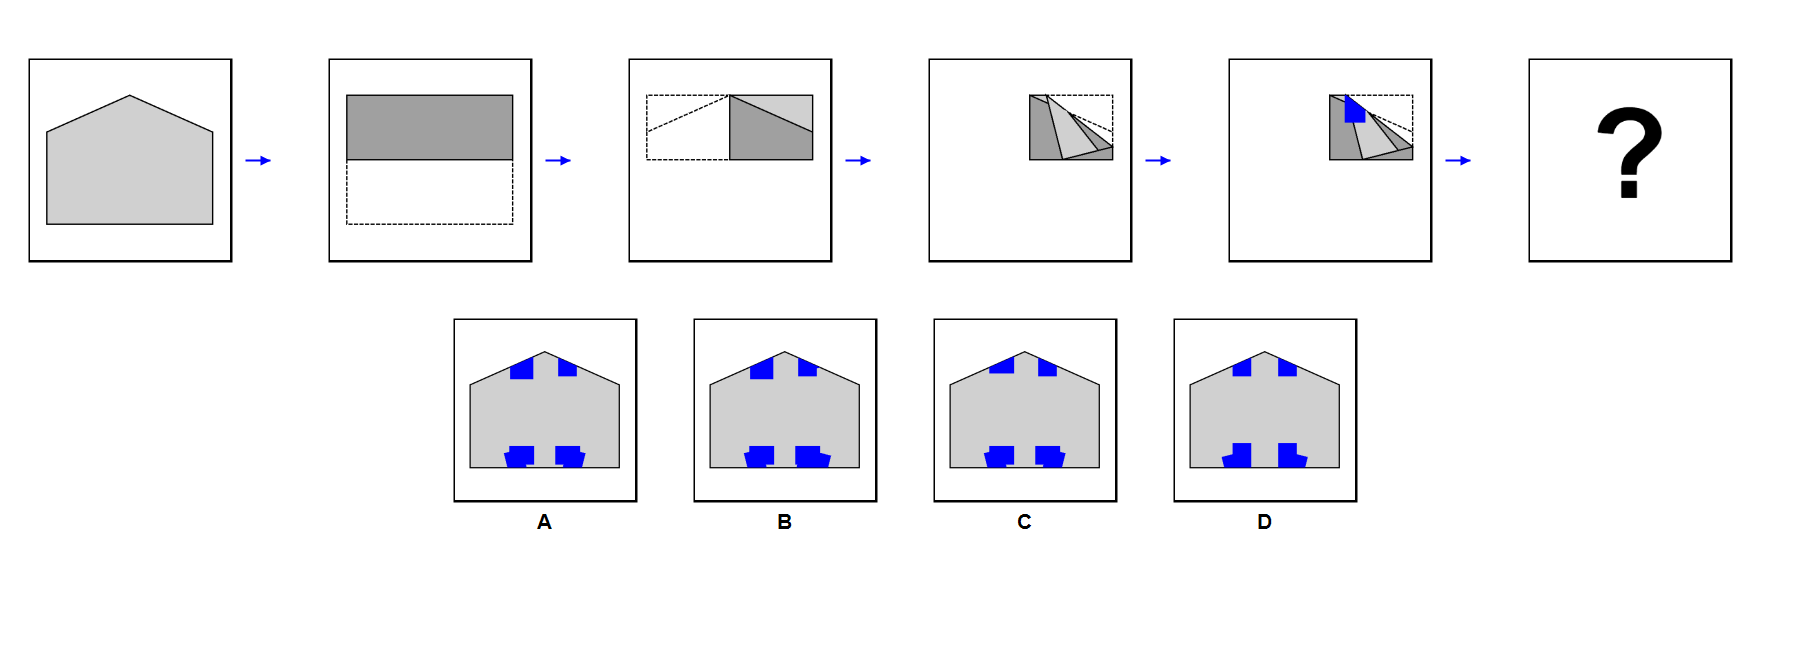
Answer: D